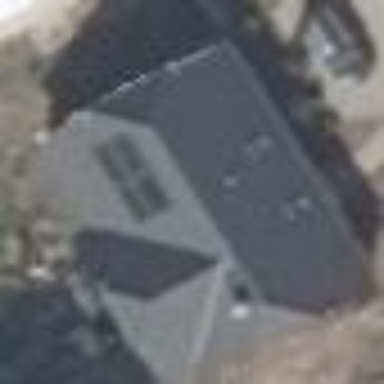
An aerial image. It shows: House with grey half-hipped roof oriented along its structure.